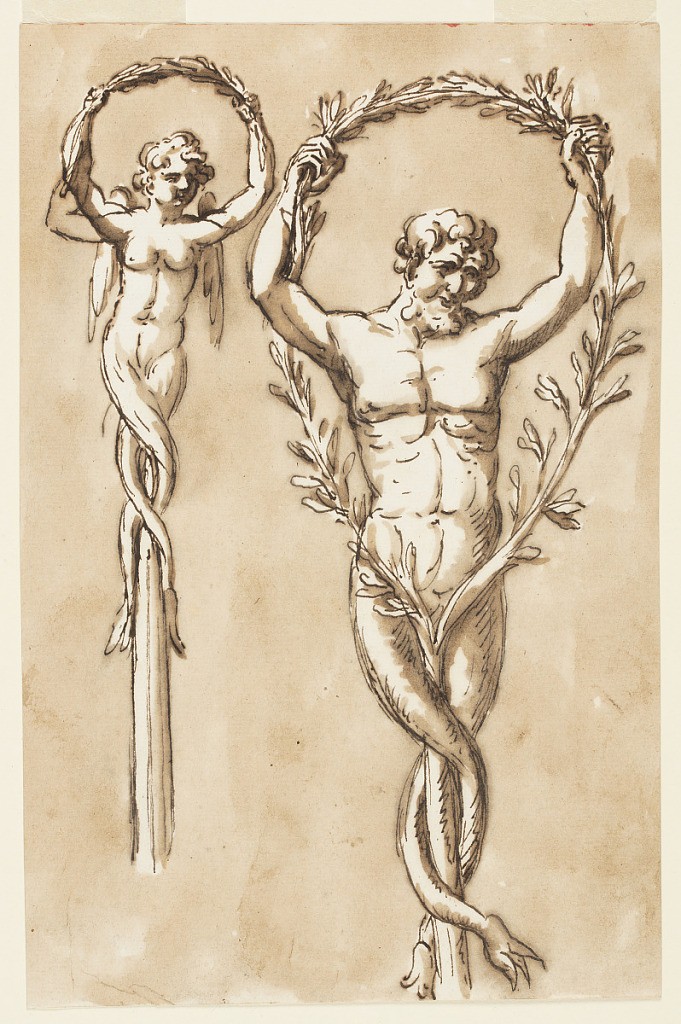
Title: Two figures as crests of poles
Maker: Giuseppe Barberi, Italian, 1746–1809
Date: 1780–1790
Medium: Pen and brown ink, brush and brown wash on off-white laid paper, lined
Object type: Drawing
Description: At left a winged mermaid raises with both arms curved branches. At right, in a greater scale, a merman bends the two branches which grow from the end of the pole, together with raised arms.